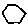
Label: hexagon